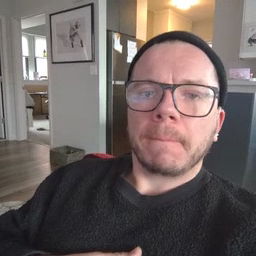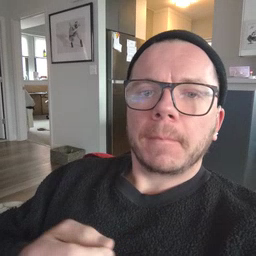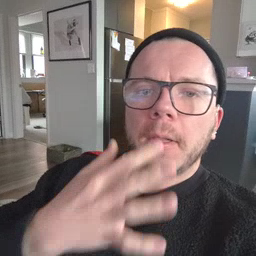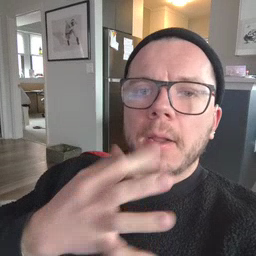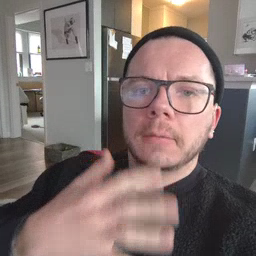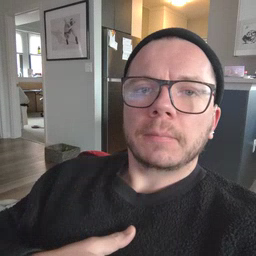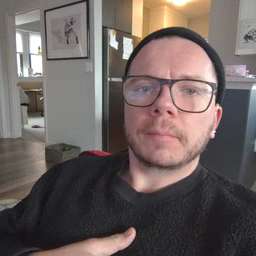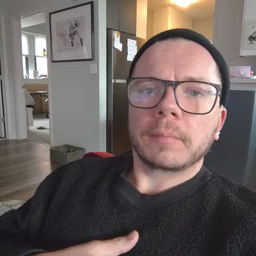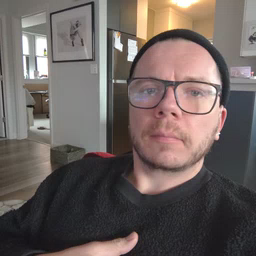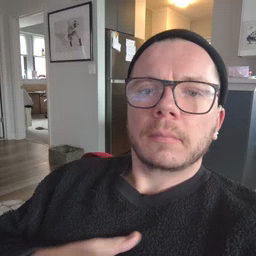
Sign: snack